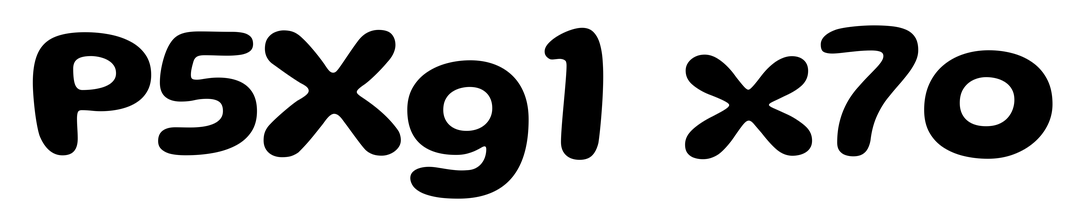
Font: Gluten_SemiBold